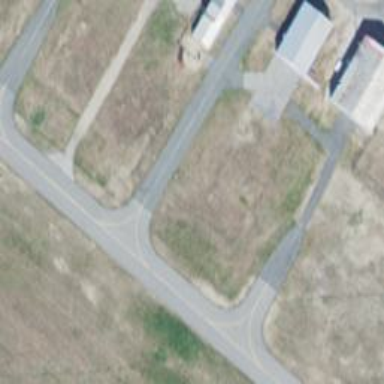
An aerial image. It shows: Taxiway at the airport with asphalt surface.